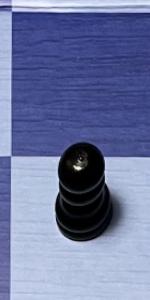
Label: Pawn_Black